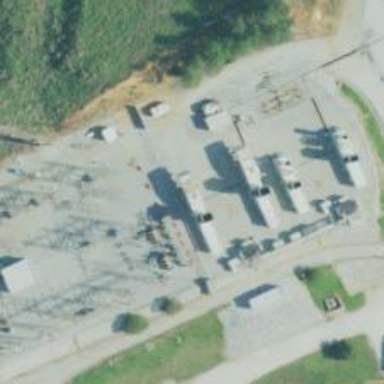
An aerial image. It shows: Gas-powered generator. It is gas turbine type generator.